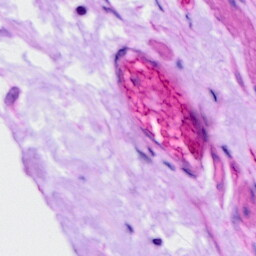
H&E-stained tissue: Ovarian